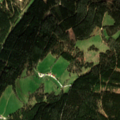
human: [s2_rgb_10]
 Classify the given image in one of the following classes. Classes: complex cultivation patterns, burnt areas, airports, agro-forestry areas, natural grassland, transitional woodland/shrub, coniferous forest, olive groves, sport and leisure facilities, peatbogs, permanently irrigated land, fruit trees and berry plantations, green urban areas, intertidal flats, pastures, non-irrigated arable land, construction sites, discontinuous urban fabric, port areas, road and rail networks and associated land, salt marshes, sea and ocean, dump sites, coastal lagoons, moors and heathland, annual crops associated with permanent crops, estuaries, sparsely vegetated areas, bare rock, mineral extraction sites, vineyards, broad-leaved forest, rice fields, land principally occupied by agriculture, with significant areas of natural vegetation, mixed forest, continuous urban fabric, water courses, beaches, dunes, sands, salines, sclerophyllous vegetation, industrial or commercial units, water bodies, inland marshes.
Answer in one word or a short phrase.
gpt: land principally occupied by agriculture, with significant areas of natural vegetation, coniferous forest, mixed forest